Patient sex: M
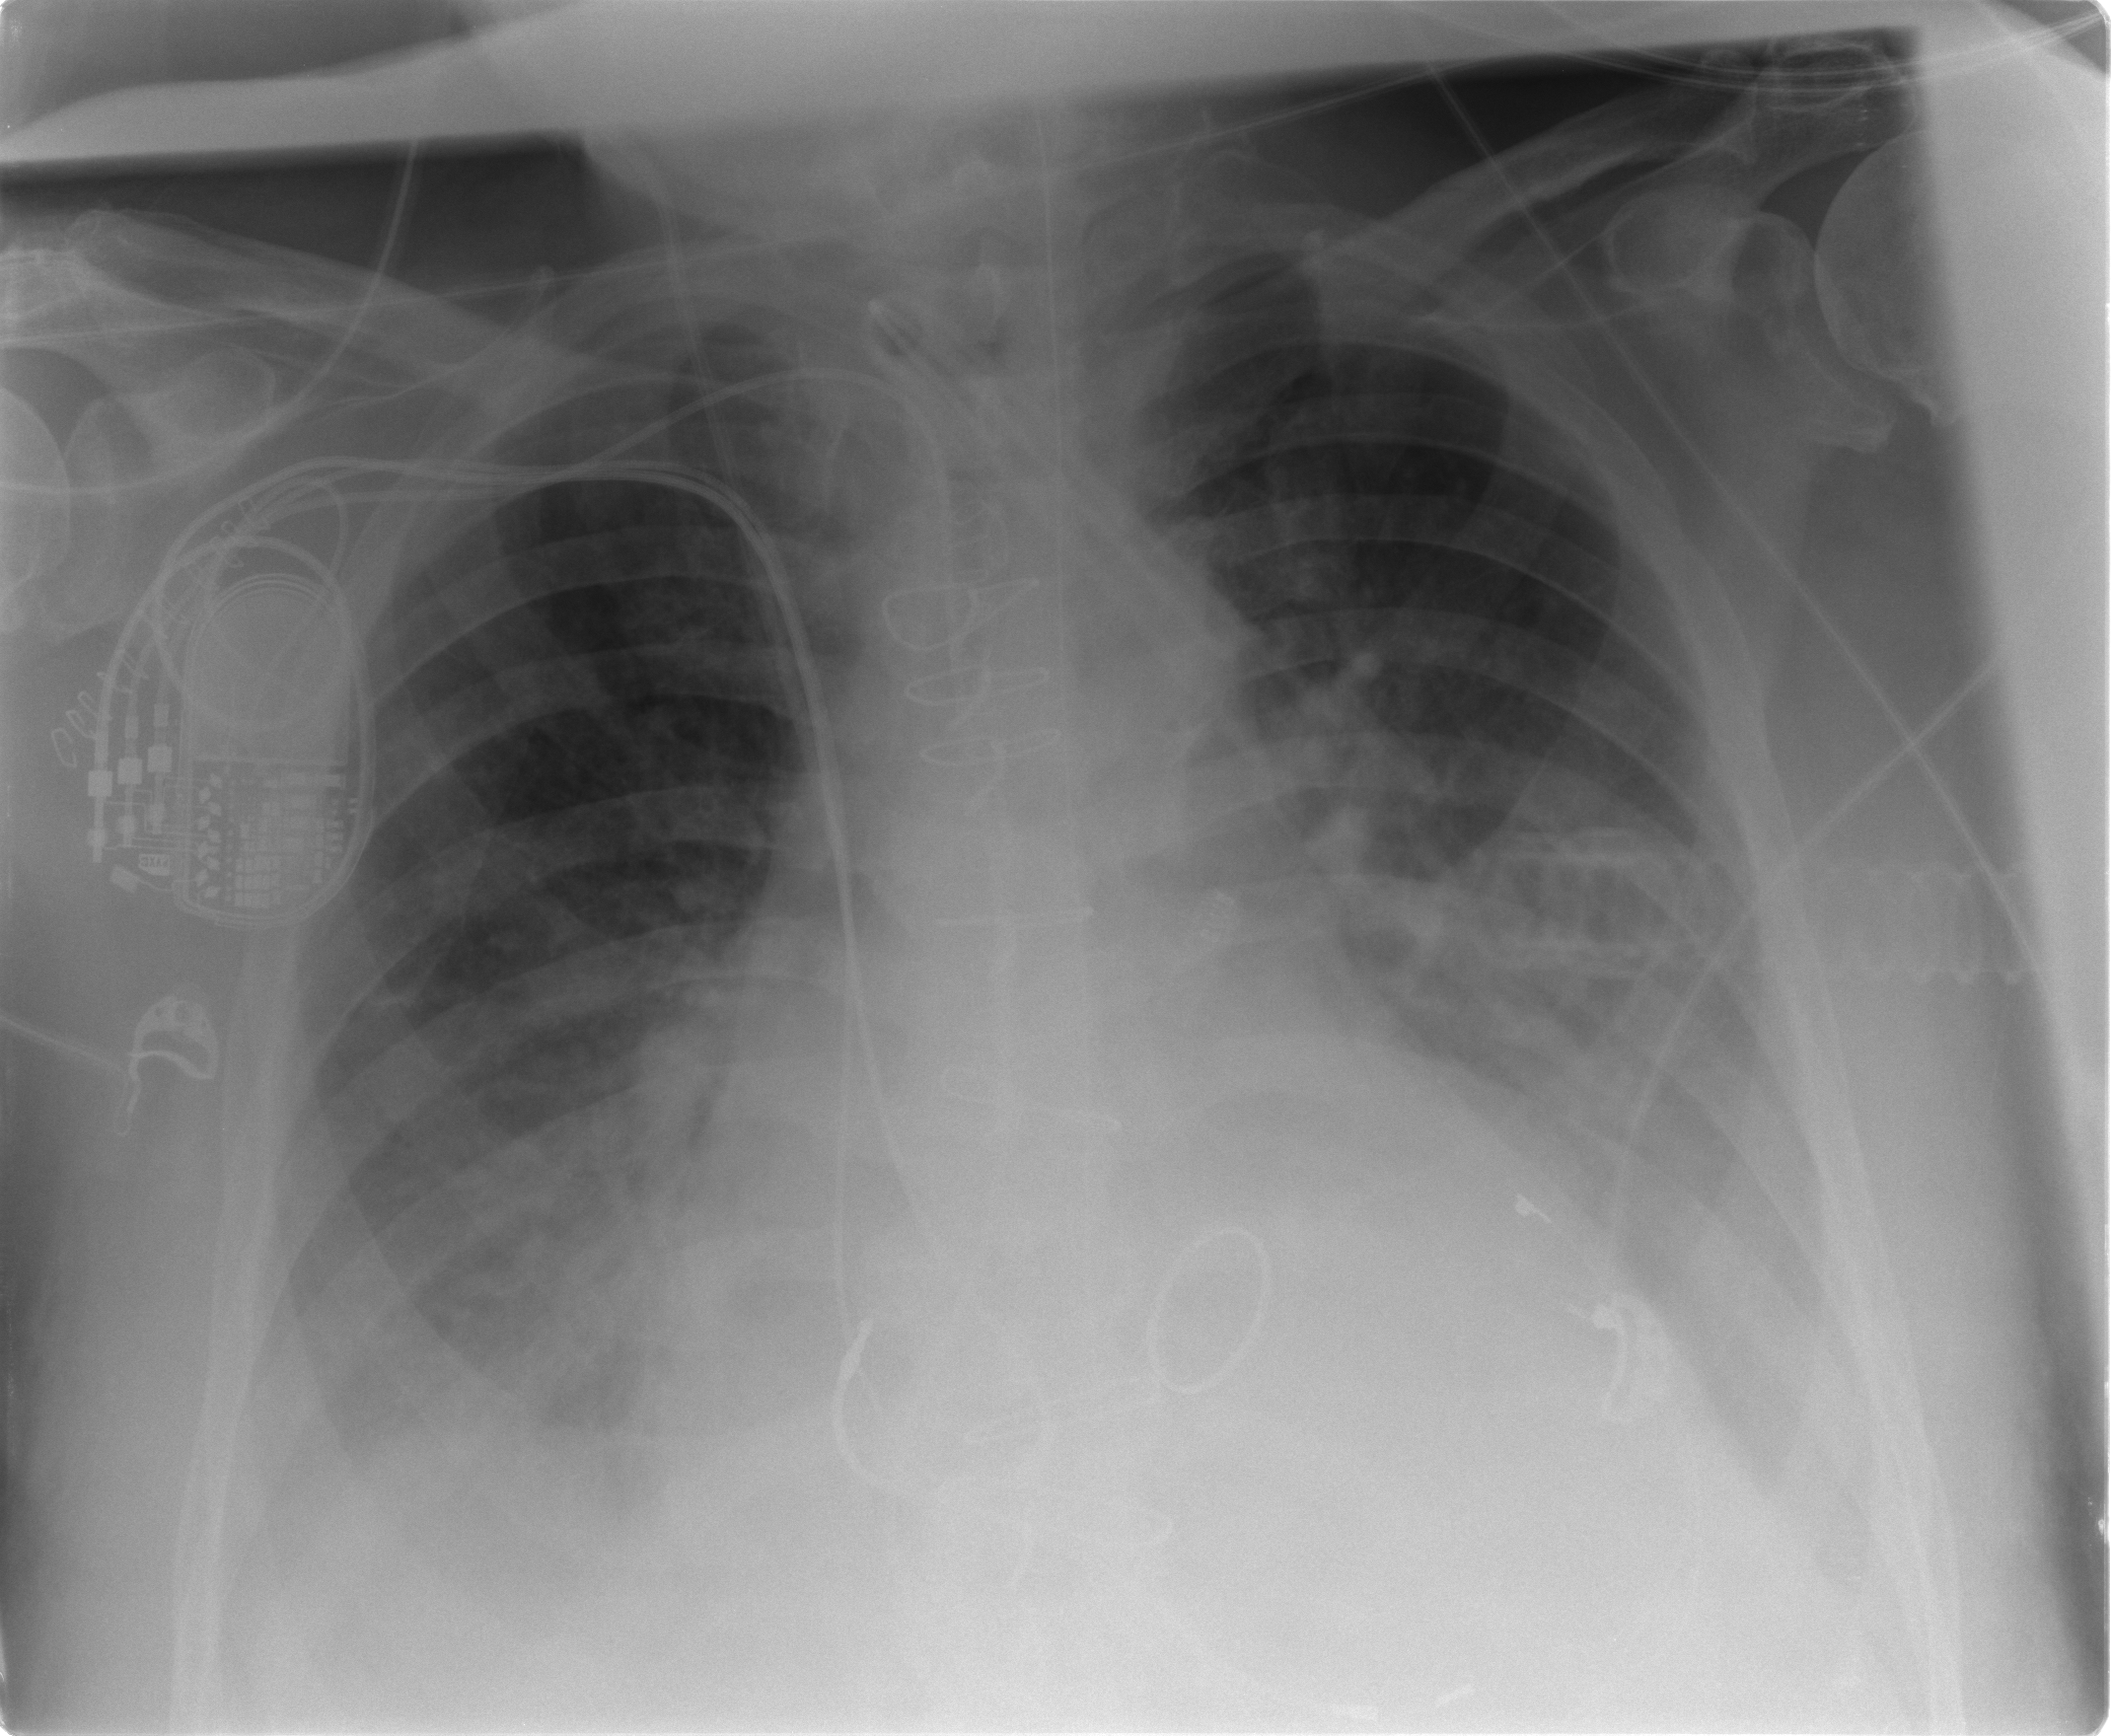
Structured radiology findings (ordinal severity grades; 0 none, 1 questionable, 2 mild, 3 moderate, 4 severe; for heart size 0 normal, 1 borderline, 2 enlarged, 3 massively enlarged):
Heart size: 2
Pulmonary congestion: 2
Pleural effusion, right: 3
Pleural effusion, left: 3
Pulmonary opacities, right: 2
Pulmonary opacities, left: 1
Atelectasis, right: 2
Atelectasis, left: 2